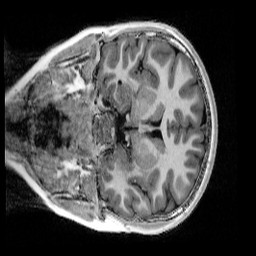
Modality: UNIT1_denoised
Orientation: coronal
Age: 9
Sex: female
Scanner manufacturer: siemens
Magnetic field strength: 3 T
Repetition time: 4 s
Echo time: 0.00303 s